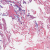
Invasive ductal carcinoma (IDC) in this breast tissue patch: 0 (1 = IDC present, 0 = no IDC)